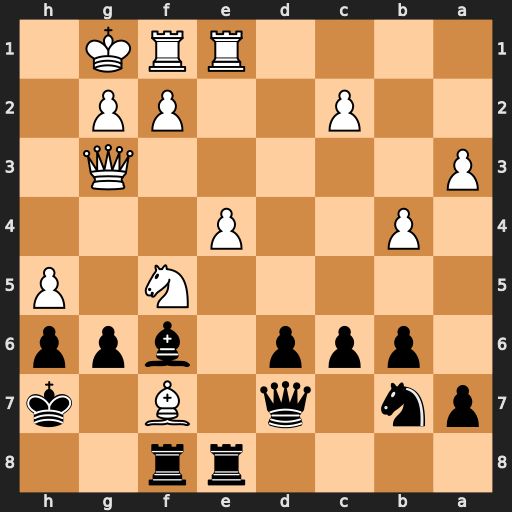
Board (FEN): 4rr2/pn1q1B1k/1ppp1bpp/5N1P/1P2P3/P5Q1/2P2PP1/4RRK1
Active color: b
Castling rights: -
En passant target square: -
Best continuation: Qxf7 hxg6+ Qxg6